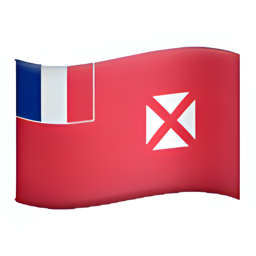
Name: flag for wallis futuna
Emoji: 🇼🇫
Group: Flags
Sub-group: country-flag